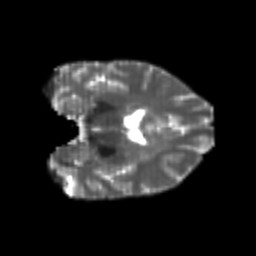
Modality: T2w
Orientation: coronal
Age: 20
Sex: female
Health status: healthy
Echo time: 0.074 s